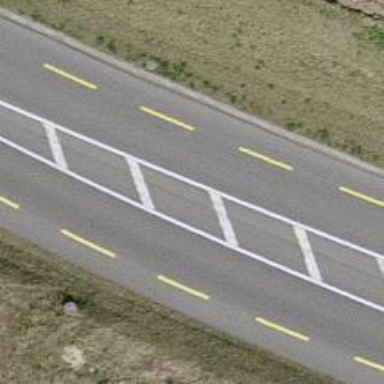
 featuring lane for cyclists on both sides."